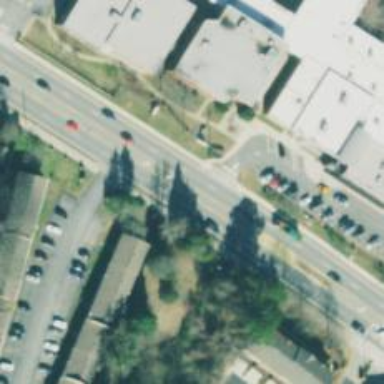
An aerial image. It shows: Secondary road with asphalt surface and sidewalk on the left.